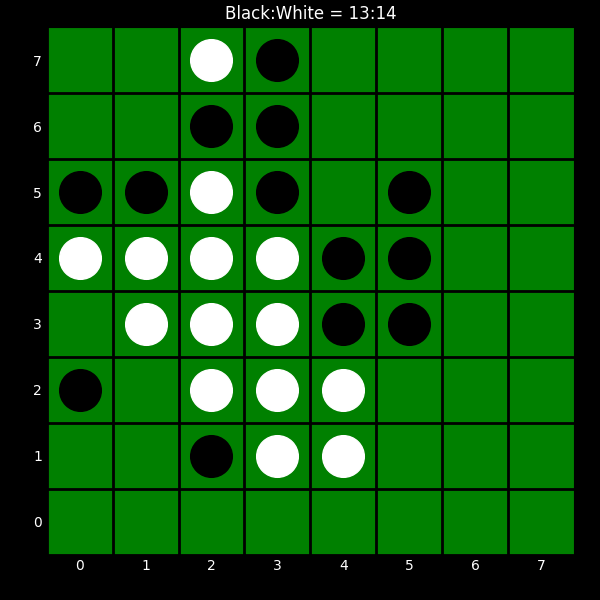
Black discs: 13
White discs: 14